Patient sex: F
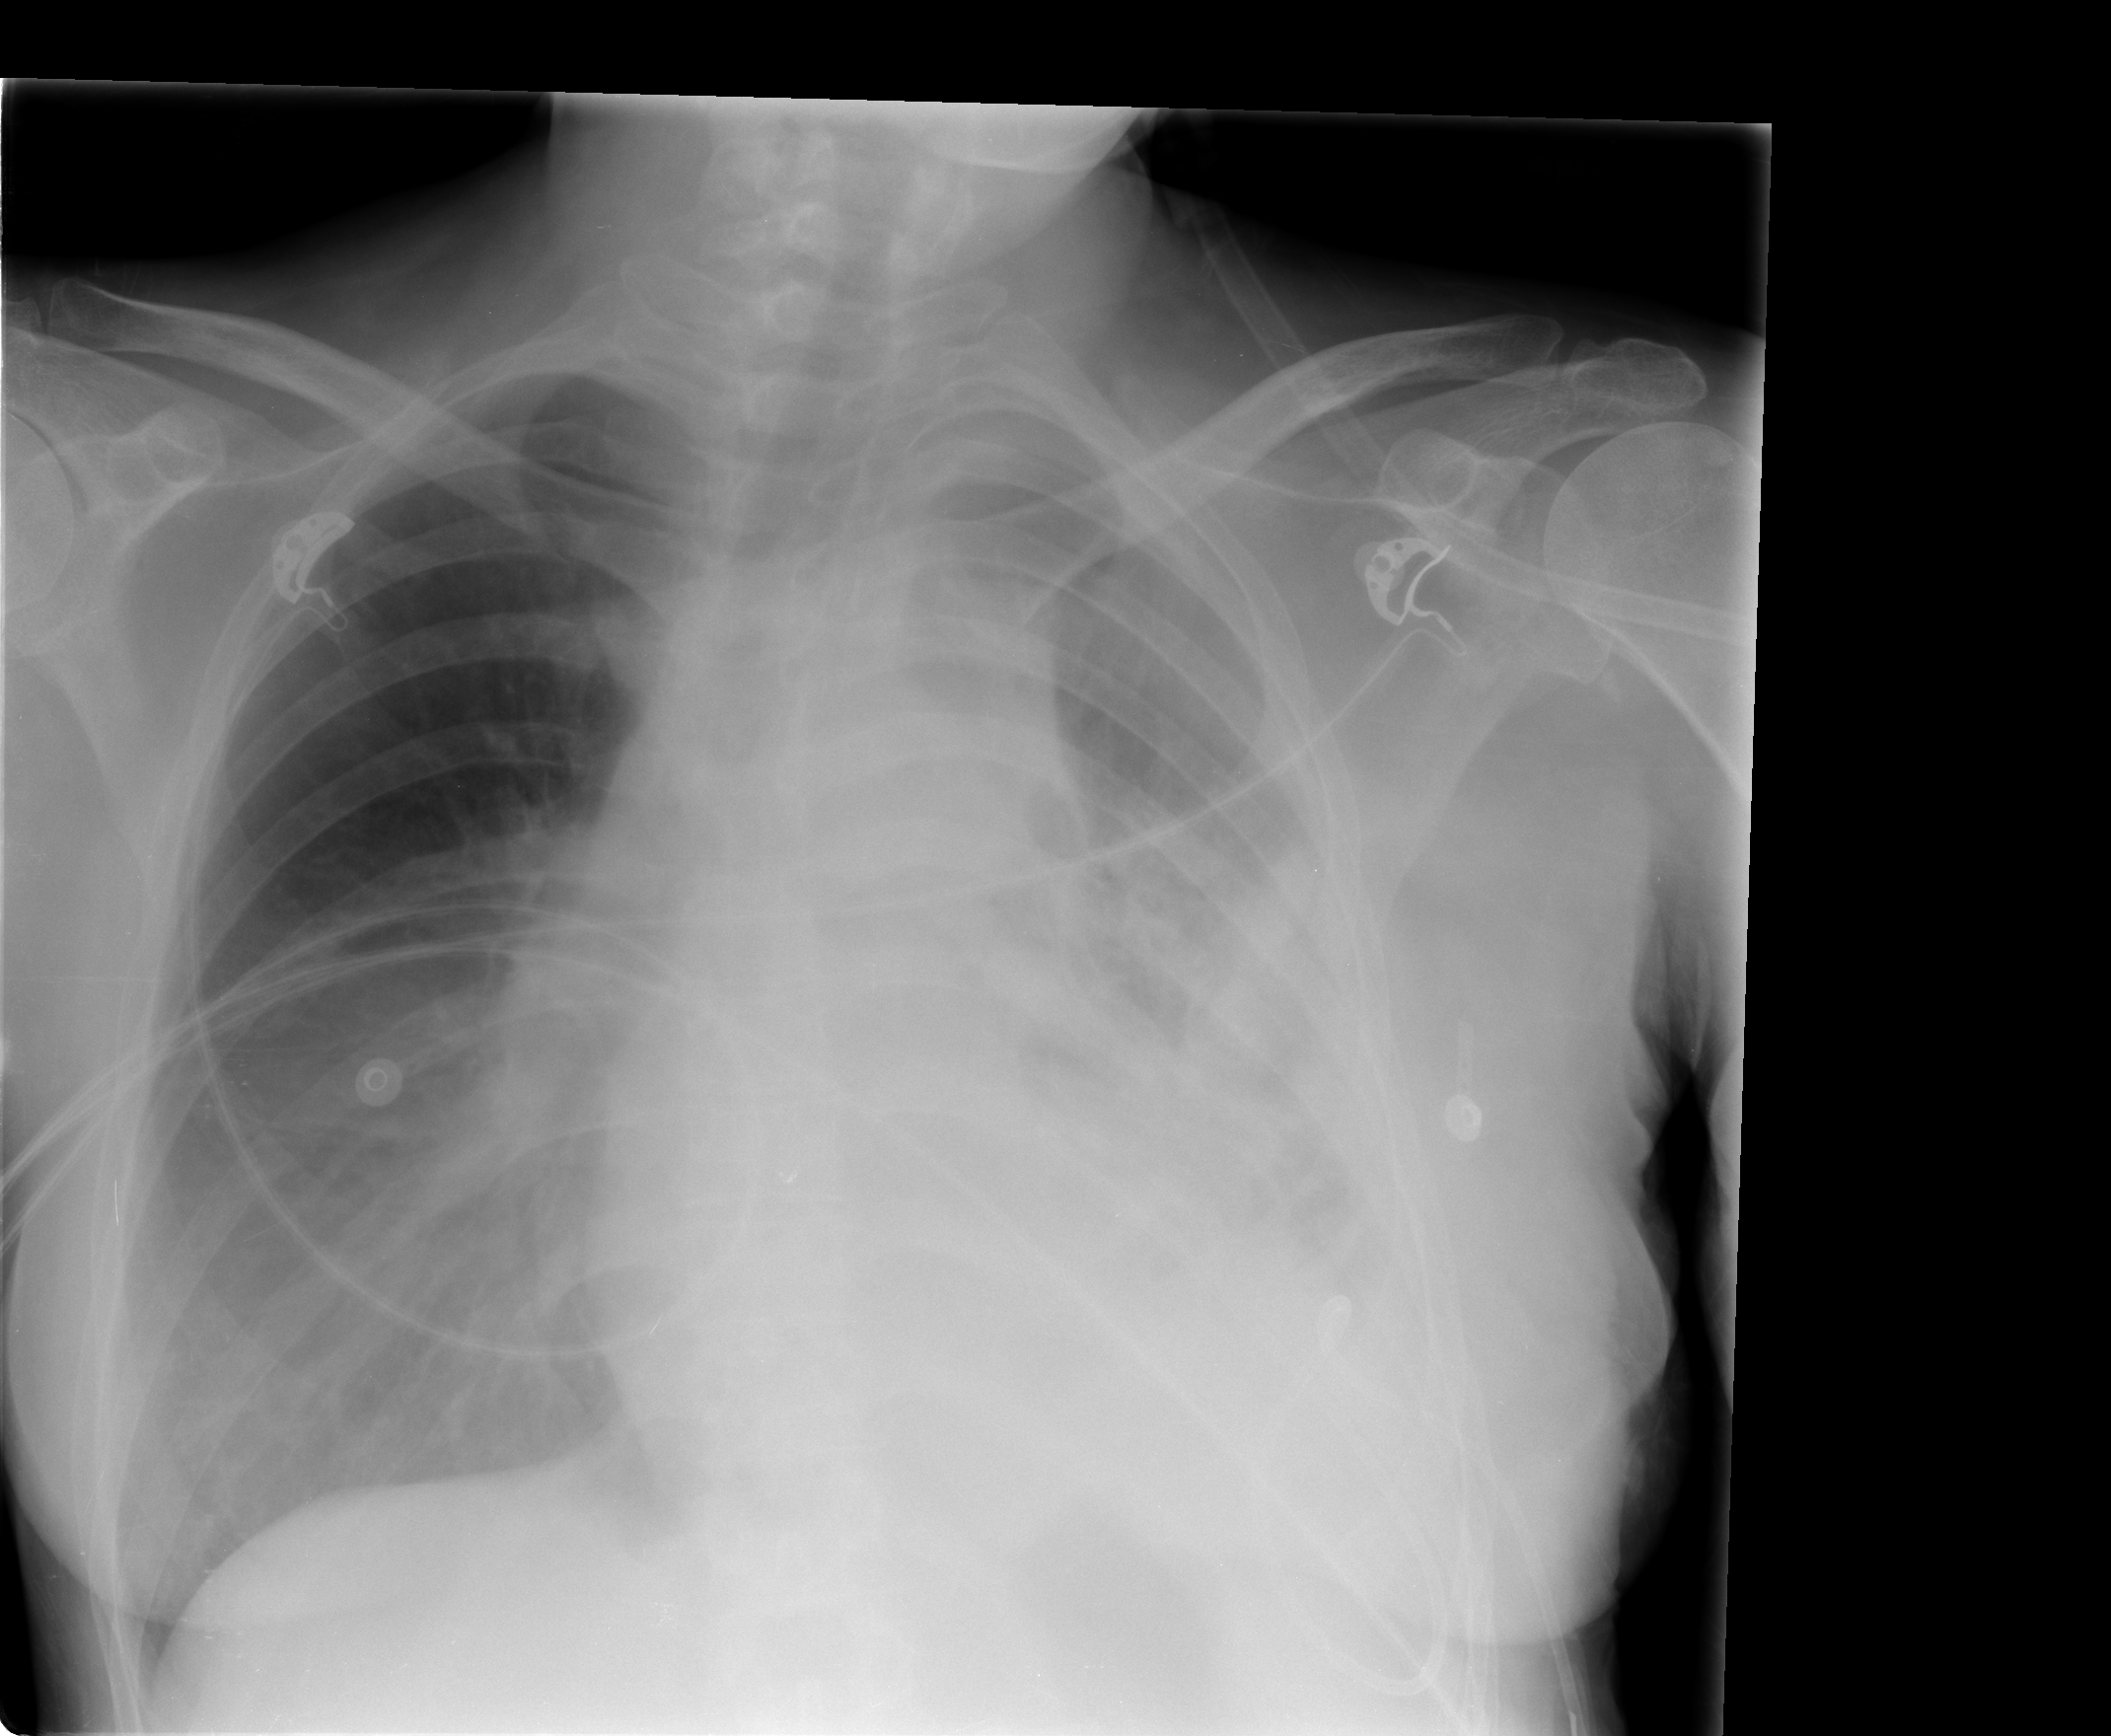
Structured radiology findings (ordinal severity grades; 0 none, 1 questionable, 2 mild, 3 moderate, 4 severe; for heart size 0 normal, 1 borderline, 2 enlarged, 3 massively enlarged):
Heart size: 2
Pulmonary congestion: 1
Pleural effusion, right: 2
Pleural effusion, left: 3
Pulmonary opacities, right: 0
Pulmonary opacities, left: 2
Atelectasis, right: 0
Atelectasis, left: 2